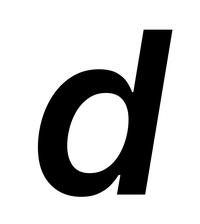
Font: Inter-Italic_SemiBold_Italic